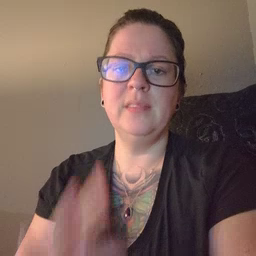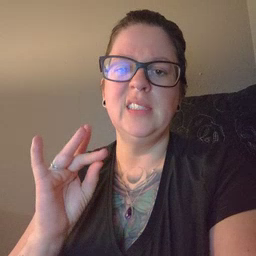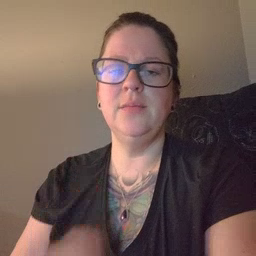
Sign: sticky